Question: I'm doing a project and the client wanted to have an interface that users can search for an item with several list boxes then upon submitting, several results will show in the node.
What contributed modules that I may use for such requirement? I already tried Hierarchical Select but seems not what I need. Can someone suggest a contrib module?
Here is the example from our local page here.

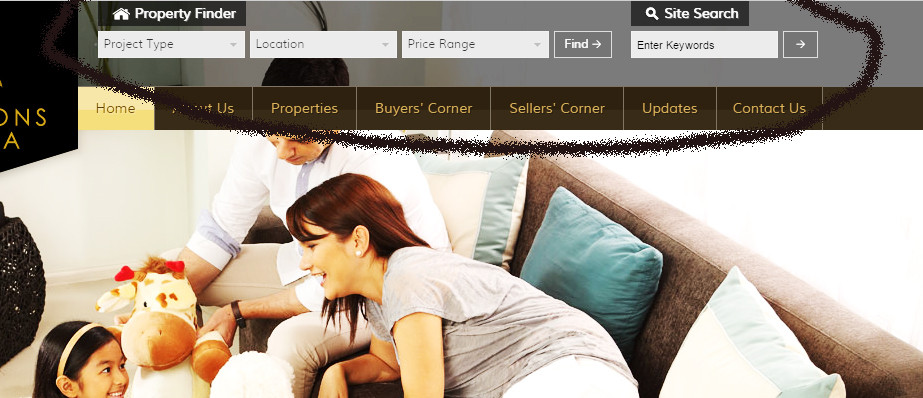
Answer: You need to use views to fetch the results and can use panels to display them